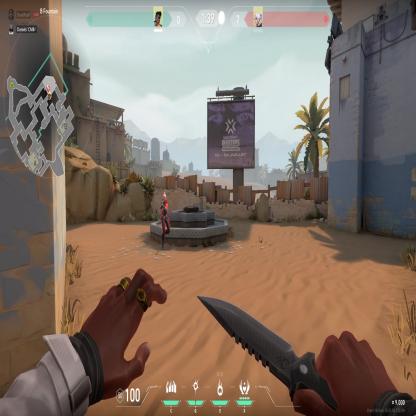
Label: enemy